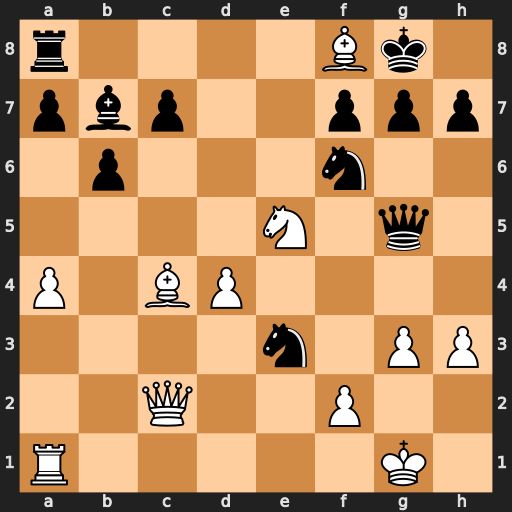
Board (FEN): r4Bk1/pbp2ppp/1p3n2/4N1q1/P1BP4/4n1PP/2Q2P2/R5K1
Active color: w
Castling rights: -
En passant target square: -
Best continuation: Bxf7+ Kh8 Qxc7